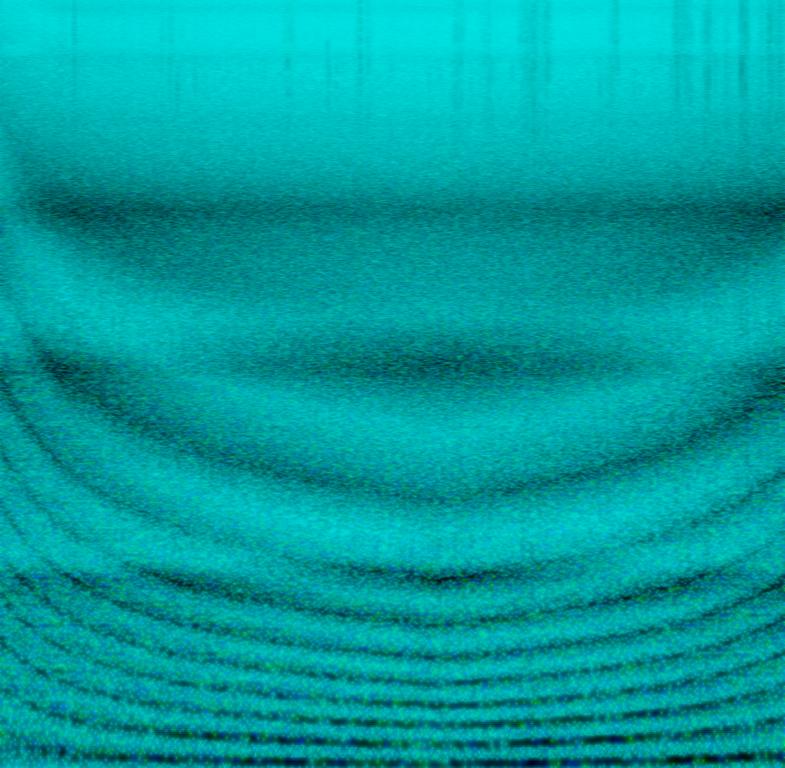
A synthesizer pad sound, maybe analog, is rising up and down in pitch. The sound is full of frequencies.